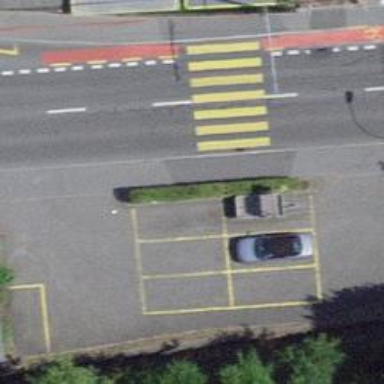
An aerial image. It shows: Kerb serving as barrier.